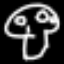
Label: mushroom